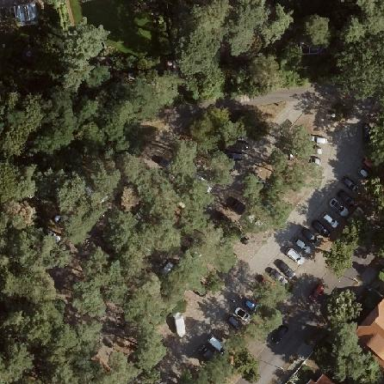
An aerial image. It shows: Parking area with cobblestone surface.